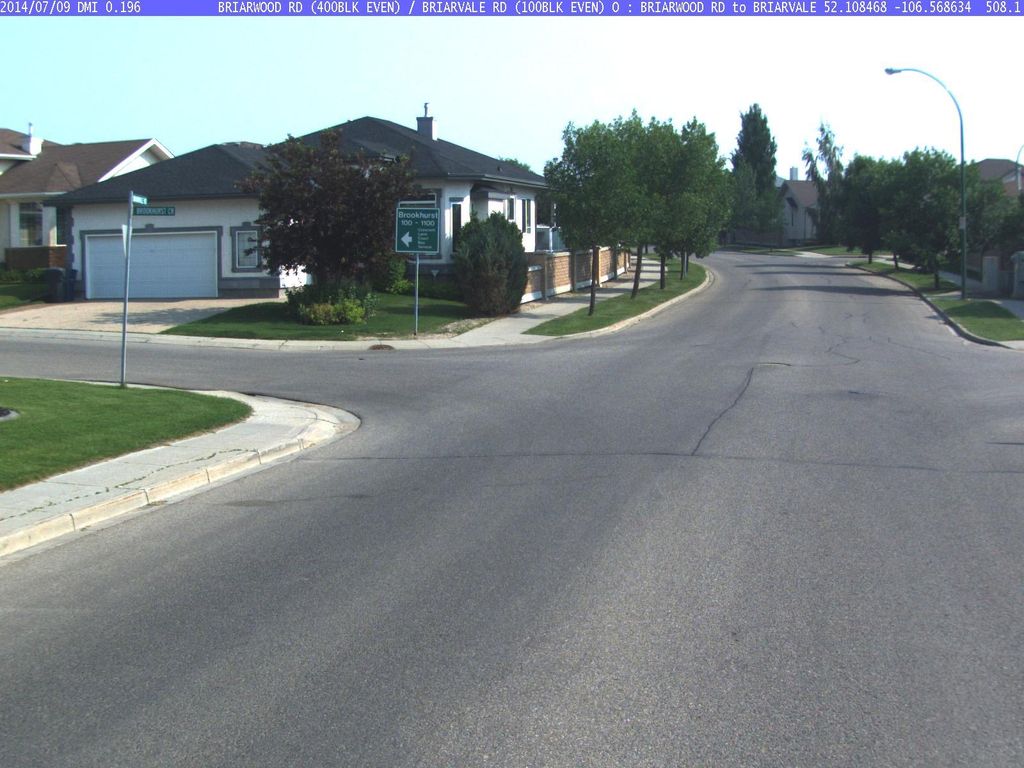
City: saskatoon